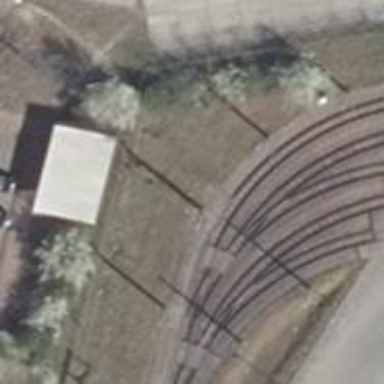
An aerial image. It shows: Railway switch with the turnout pointing to the right.